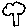
Label: tree